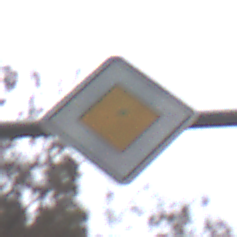
Verkehrszeichen: Vorfahrtsstrasse
Umgebung: Outdoor, Nature
Tageszeit: Midday
Wetter: Overcast
Licht: Natural
Jahreszeit: Autumn
Kontrast: LowContrast